Field crop: maize
Growth stage: 2
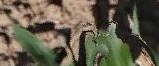
Species: maize